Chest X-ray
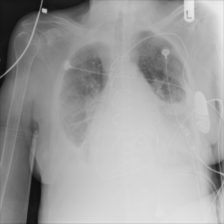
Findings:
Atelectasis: positive
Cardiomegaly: negative
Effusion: positive
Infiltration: negative
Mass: negative
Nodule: negative
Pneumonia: negative
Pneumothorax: negative
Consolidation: negative
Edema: negative
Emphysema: negative
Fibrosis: negative
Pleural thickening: negative
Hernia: negative